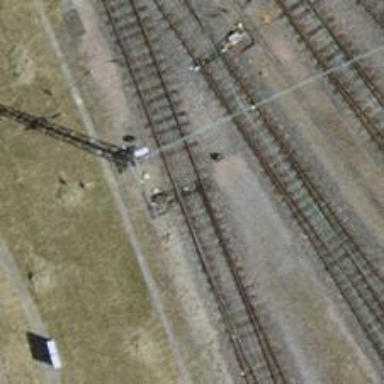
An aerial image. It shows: Railway switch with the turnout side on the left.